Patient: sex M, age 31
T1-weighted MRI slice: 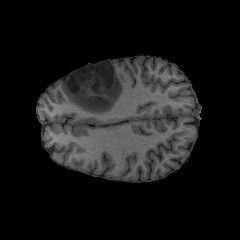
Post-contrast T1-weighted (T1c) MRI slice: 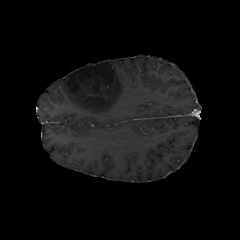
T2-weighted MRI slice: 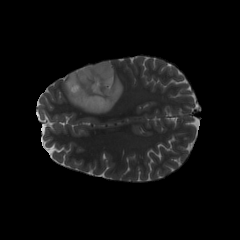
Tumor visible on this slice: yes
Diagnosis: Astrocytoma, IDH-mutant
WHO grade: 2